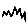
Label: zigzag